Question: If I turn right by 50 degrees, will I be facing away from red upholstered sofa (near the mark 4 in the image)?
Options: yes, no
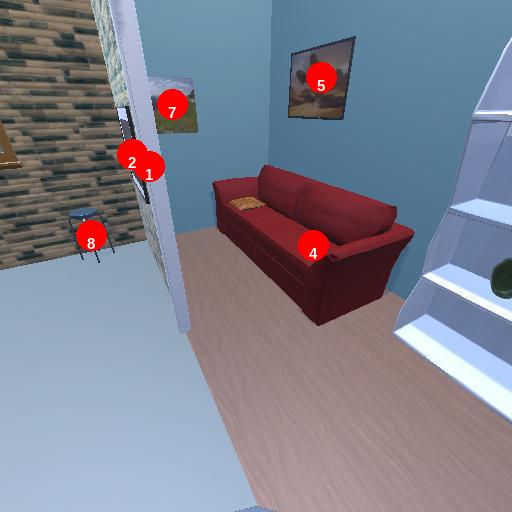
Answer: yes